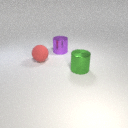
large purple metal cylinder behind large green metal cylinder